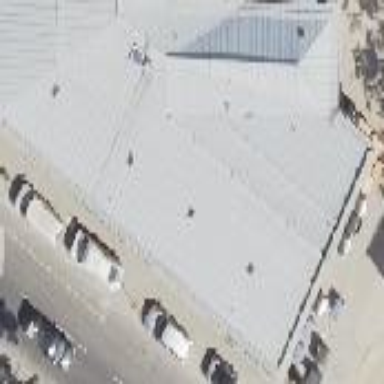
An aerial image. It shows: Commercial building.